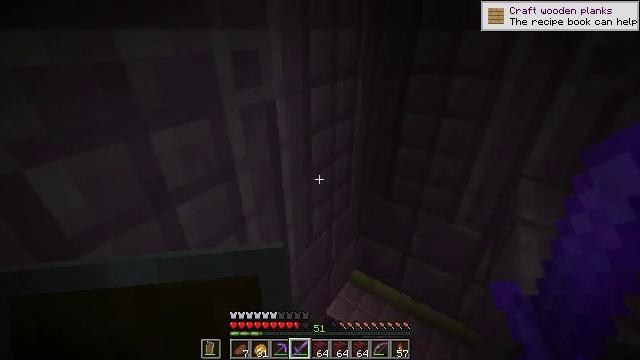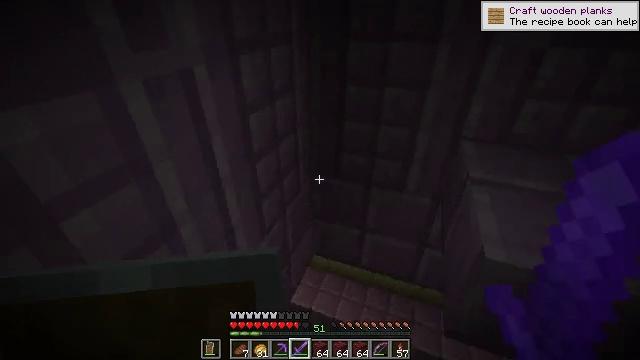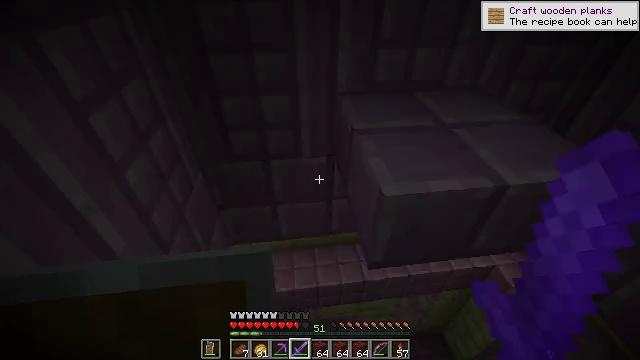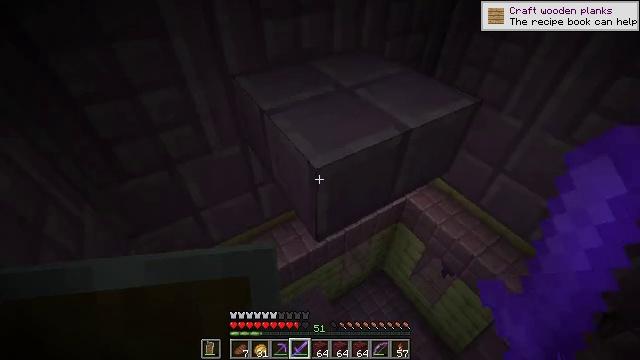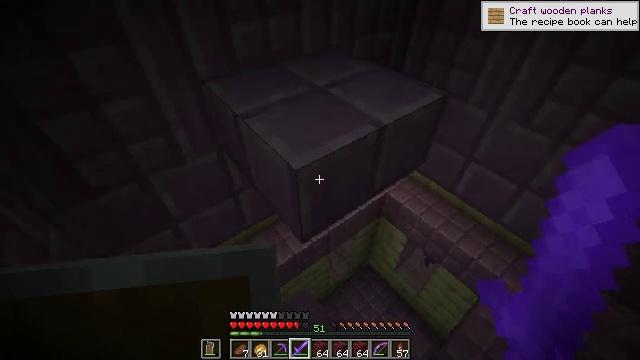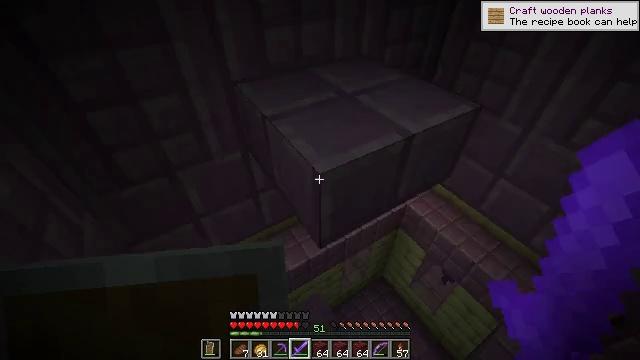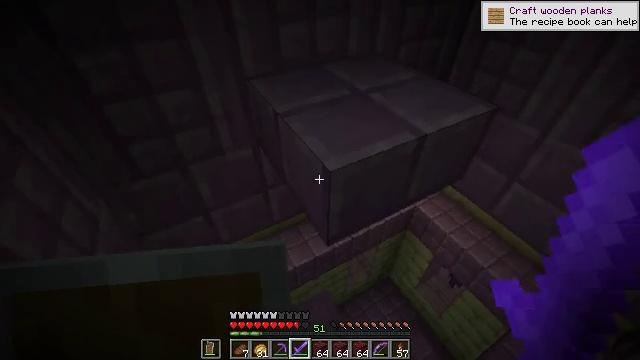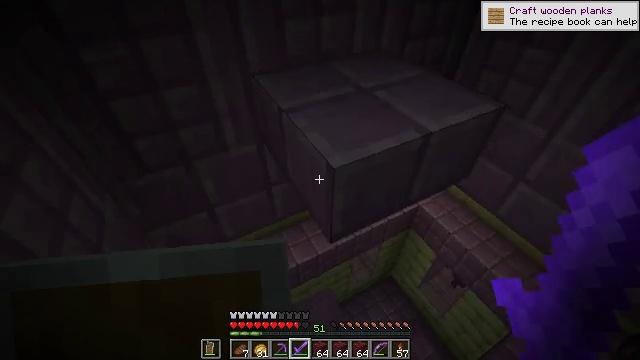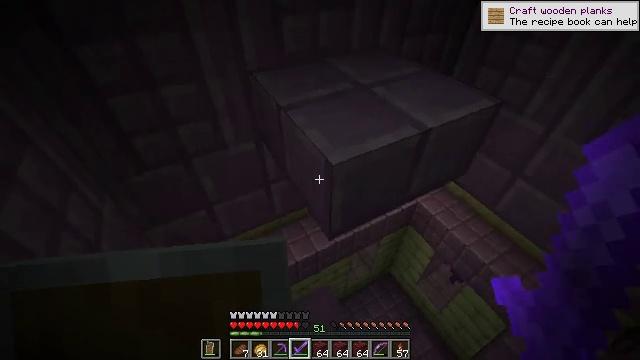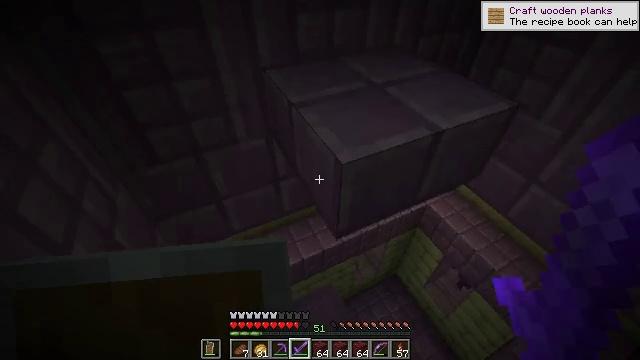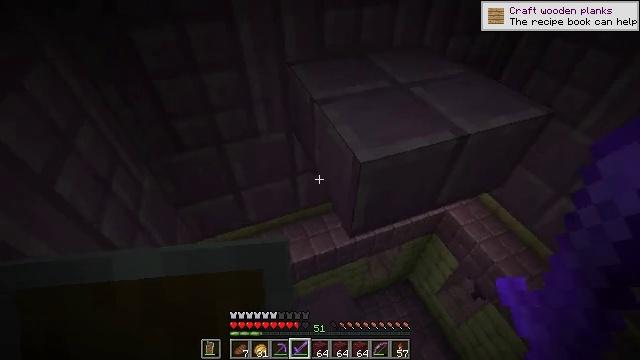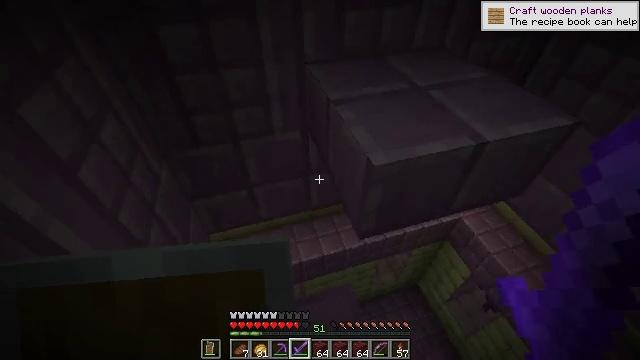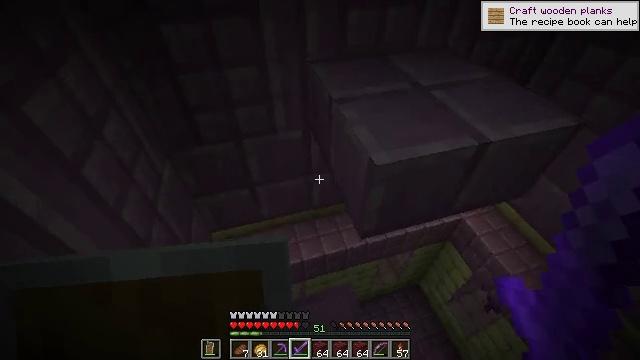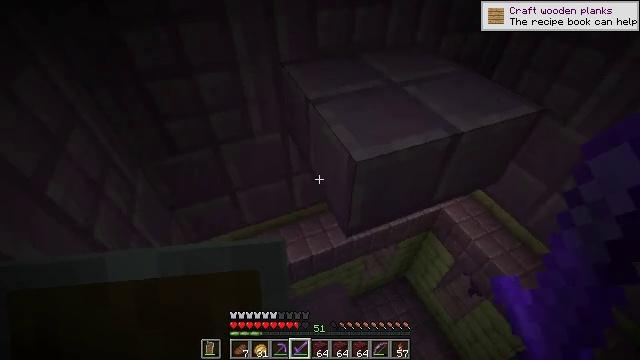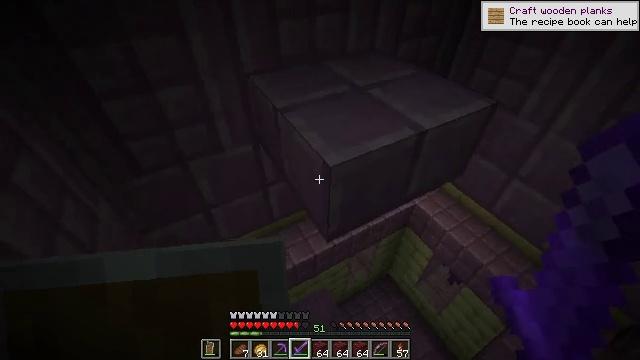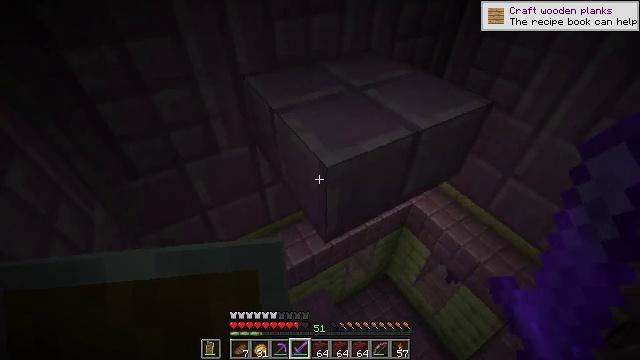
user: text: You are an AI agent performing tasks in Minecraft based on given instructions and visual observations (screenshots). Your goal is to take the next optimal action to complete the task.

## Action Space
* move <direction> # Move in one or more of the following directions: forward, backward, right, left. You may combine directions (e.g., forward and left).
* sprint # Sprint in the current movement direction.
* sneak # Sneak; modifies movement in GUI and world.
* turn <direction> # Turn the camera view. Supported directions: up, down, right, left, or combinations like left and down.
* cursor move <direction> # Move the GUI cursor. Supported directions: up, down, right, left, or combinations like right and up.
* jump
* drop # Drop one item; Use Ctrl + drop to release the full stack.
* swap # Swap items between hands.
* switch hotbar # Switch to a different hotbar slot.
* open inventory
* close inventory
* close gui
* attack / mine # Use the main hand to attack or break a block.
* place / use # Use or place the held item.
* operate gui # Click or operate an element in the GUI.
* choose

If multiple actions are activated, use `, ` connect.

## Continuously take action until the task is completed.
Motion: motion action
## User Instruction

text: Obtain a purpur slab from the End.
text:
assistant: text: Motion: turn right and down
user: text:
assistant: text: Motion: turn right and down
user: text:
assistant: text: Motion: turn right and down
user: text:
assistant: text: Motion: turn right
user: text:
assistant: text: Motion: turn left and up
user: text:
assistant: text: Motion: turn left
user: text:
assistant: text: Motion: turn left
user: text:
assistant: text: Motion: no_op
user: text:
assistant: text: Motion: turn left
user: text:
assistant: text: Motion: turn left
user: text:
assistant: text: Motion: turn left
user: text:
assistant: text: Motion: no_op
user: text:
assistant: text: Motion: turn right
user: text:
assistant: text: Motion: turn right and up
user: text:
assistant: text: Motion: no_op
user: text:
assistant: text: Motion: no_op
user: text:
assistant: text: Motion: move forward, jump
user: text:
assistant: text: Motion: move forward, jump
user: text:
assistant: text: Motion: move forward, jump
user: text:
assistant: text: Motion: move forward, turn right, jump
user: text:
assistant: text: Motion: move forward, turn right, jump
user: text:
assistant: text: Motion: move forward, turn right, jump
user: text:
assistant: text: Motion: move forward, turn right
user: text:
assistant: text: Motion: turn right
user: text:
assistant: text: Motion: turn right
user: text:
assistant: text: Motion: turn right
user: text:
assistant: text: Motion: turn right
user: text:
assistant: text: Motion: turn right
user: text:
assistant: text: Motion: turn right
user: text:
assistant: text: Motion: turn right